Interaction volume radius: 5 \u00c5
Interaction volume height: 15 \u00c5
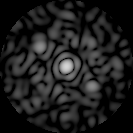
Disorder parameter: 0.6337